Question: <URL>
everything was working fine but it started giving {% ur 'name' %}l error, when i delete this works fine!Using to django-2.1, jinja2, python-3.6
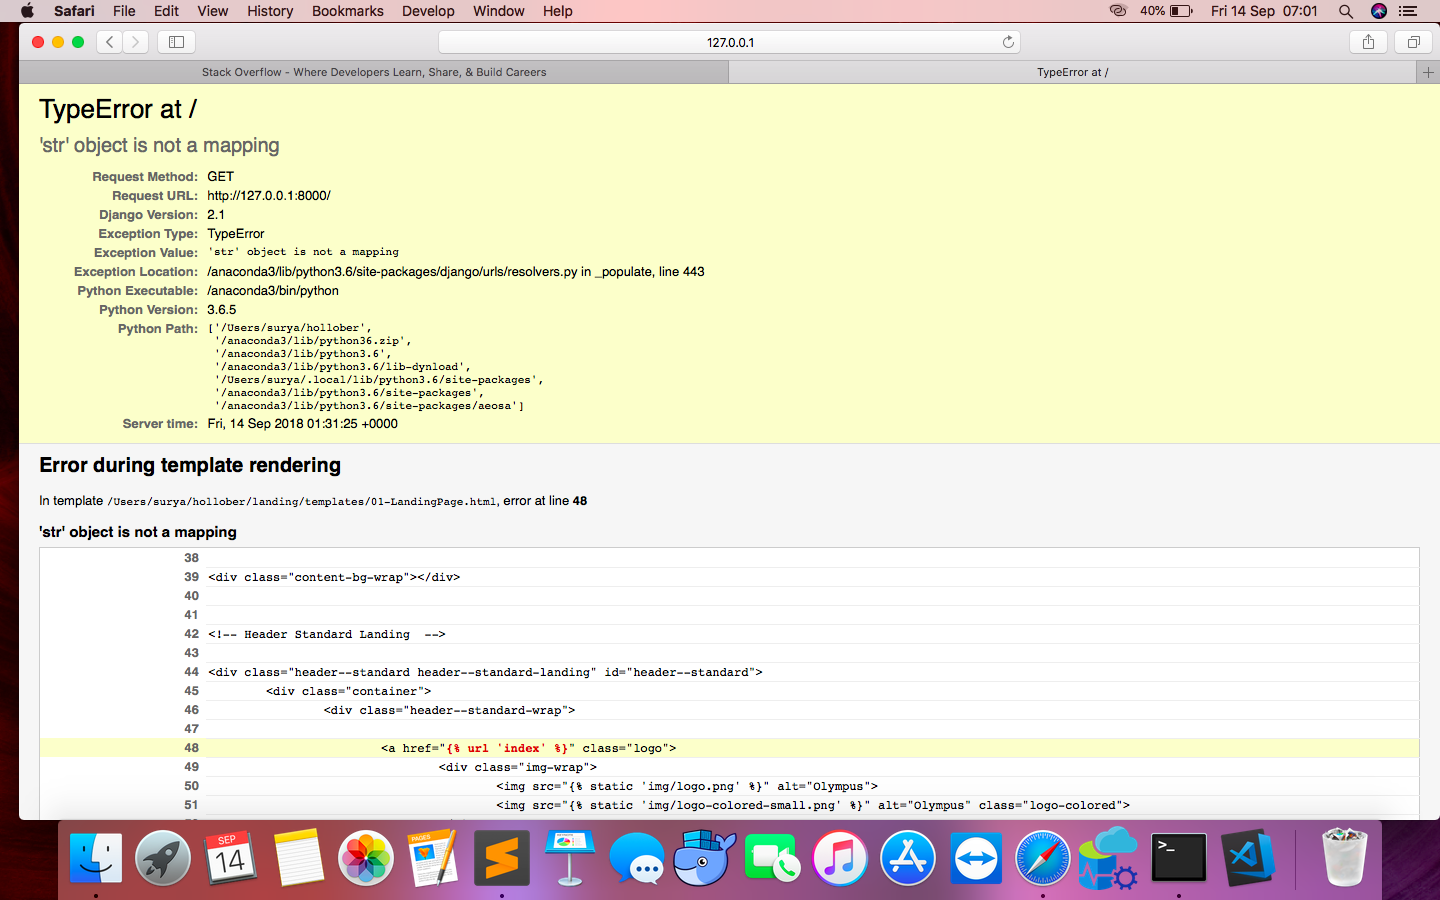
Answer: '''
urlpatterns = [
path('accounts', views.accounts,name='accounts'),
path('friends',views.friends,name='friends'),
path('about',views.about,name='about'),
path('photo',views.photo,name='photo'),
path('video',views.video,name='video'),
path('favpage',views.favpage,name='favpage'),
path('accountsetting', views.accountsetting, name='accountsetting'),
path('personalinfo', views.personalinfo, name='personalinfo'),
path('favpagecreate', views.favpagecreate, name='favpagecreate'),
path('friendgroup', views.friendgroup,name='friendgroup'),
path('Hobbies', views.Hobbies, name='Hobbies'),
path('notification', views.notification,'notification'), # this one
path('Education', views.Education, name='Education'),
path('changepass', views.changepass, name='changepass'),
path('chatmessage', views.chatmessage, name='chatmessage'),
path('friendrequest', views.friendrequest, name='friendrequest'),
]
'''
As I mentioned in the comment, you are missing the 'name=' part, so it takes it as 'kwargs' value which is used to put keyword arguments to view functions. If you fix that part, the error should go away.